Field crop: maize
Growth stage: 2
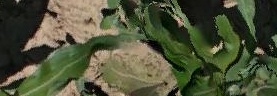
Species: maize